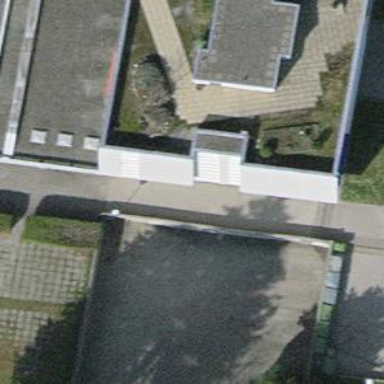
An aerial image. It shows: Parking entrance.